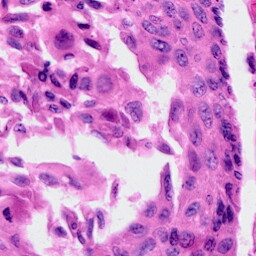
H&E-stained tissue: Cervix